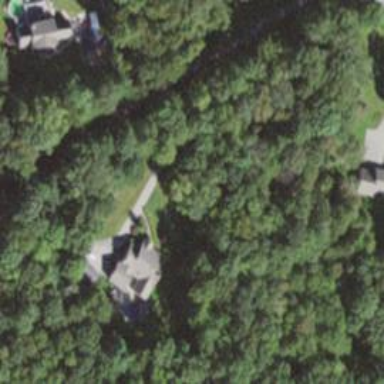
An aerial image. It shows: Residential driveway serving as service road.